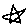
Label: star